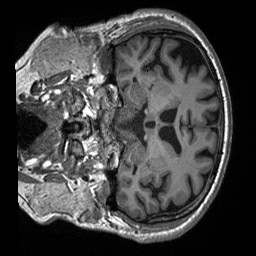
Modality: T1w
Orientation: coronal
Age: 68
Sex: male
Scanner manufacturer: siemens
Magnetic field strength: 3 T
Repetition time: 2.4 s
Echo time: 0.00226 s